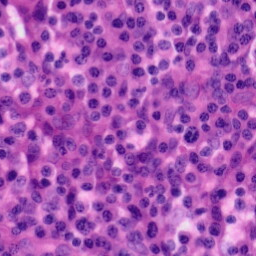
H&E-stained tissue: Tonsil